Current action and preconditions to check: trajectory_clear

Your task: For each precondition in the list above, predict whether it will hold at this action.

Consider the current scene as observed from the mobile robot's camera, and analyze the predicted future states of all dynamic agents (e.g., people, animals, vehicles, or any moving entities) within the NEXT SECOND.

IMPORTANT: Only answer "very likely" if you are absolutely certain—based on strong, clear evidence—that a dynamic agent will violate the precondition in the predicted future state. Do NOT answer "very likely" for unlikely, ambiguous, or low-probability risks.

Ask yourself for each precondition: Is there a high probability, with clear and convincing evidence, that the predicted future states of any dynamic agent will interfere with the predicted future state of the currently executing action within the NEXT SECOND, causing that precondition to fail?

Assess the risk level based on these predictions. Use "likely" or "very likely" if motions create a clear risk of interference.

Use "neutral" or "improbable" if agents are nearby but their predicted paths are clearly diverging or non-conflicting.

Failure Risk Categories: "very improbable", "improbable", "neutral", "likely", "very likely"

Answer Format: Output ONLY the probability_of_failure value from these categories: "very improbable", "improbable", "neutral", "likely", "very likely"

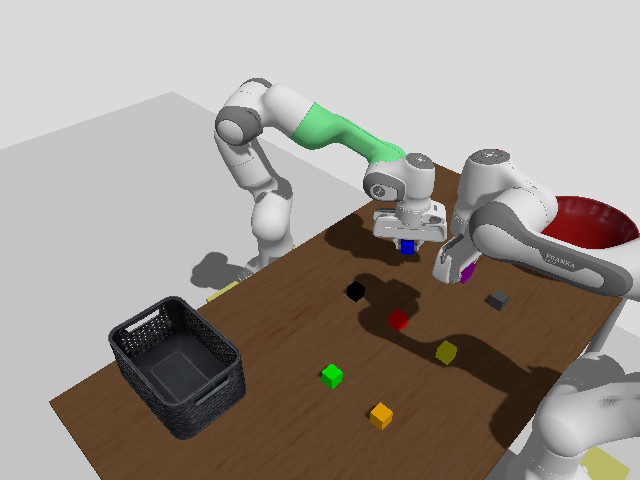

Answer: very improbable